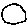
Label: circle